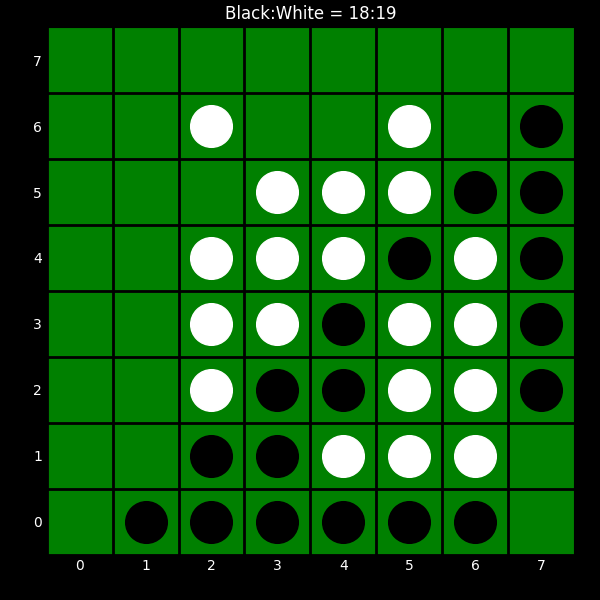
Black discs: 18
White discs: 19